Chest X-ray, AP view. Patient: 57 years old, sex F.
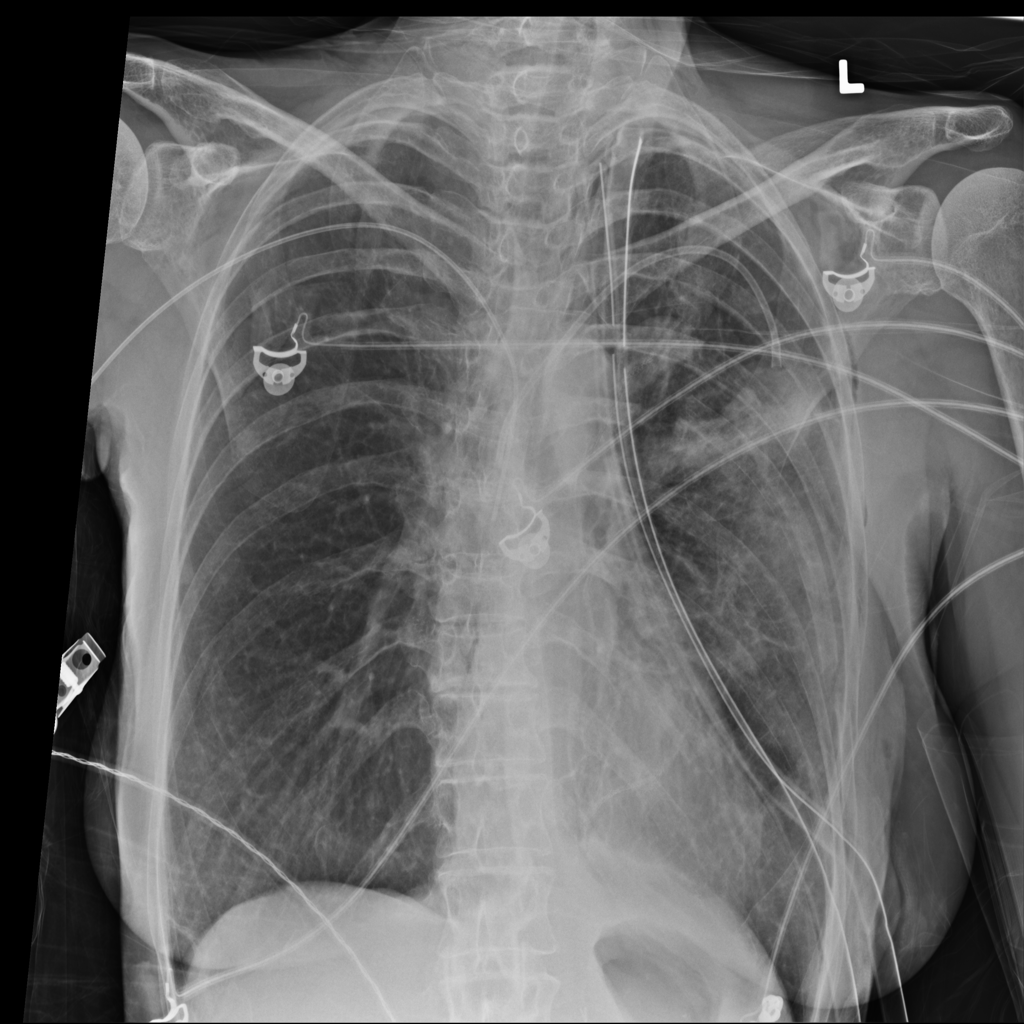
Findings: No Finding